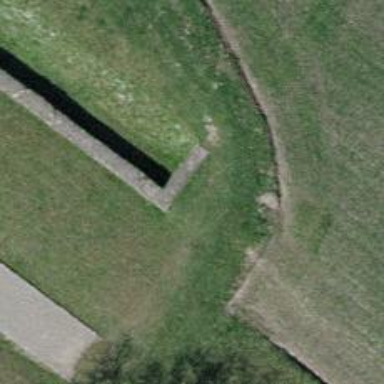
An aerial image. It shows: Grass path.